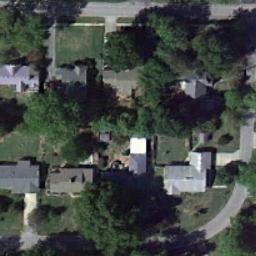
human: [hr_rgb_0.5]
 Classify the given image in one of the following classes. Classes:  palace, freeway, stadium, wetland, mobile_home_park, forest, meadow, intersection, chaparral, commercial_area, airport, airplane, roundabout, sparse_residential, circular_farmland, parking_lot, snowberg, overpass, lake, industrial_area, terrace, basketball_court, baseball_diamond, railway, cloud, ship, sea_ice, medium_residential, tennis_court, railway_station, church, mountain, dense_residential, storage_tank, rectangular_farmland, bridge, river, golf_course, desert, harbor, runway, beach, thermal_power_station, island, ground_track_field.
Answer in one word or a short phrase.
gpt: medium_residential